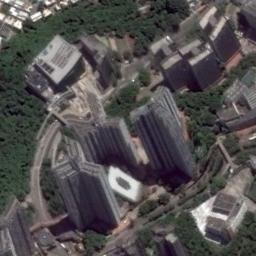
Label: commercial_area